Field crop: maize
Growth stage: 2
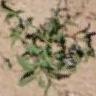
Species: atriplex